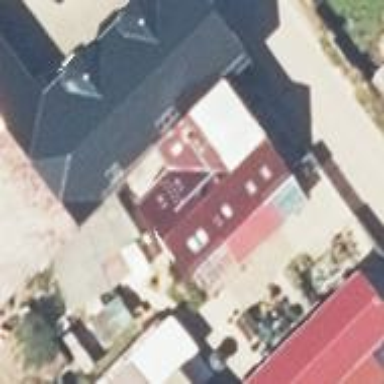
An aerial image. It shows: Simple house.